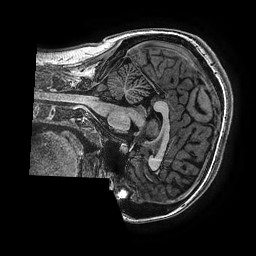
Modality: T1w
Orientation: sagittal
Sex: female
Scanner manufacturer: ge
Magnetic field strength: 3 T
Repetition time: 0.00766 s
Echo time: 0.003476 s